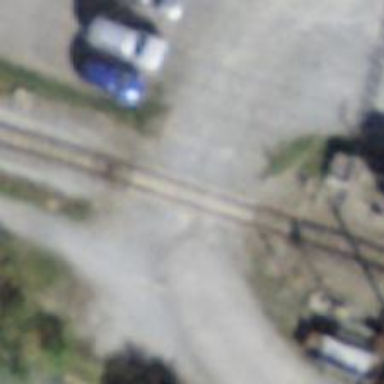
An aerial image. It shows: Narrow-gauge railway with electrified contact line.